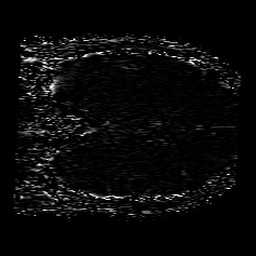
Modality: SWI
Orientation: coronal
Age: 43
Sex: male
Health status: ill
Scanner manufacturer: philips
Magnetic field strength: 3 T
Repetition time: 0.031 s